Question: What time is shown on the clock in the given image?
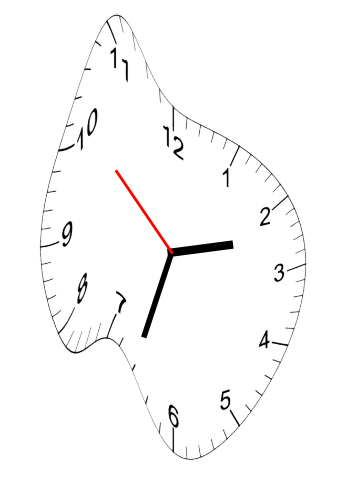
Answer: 02:32:52